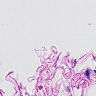
Metastatic tissue present: no